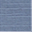
Piece: xx